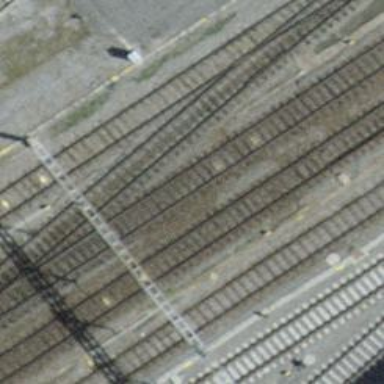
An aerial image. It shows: Railway siding with one electrified track and contact line for powering the train.